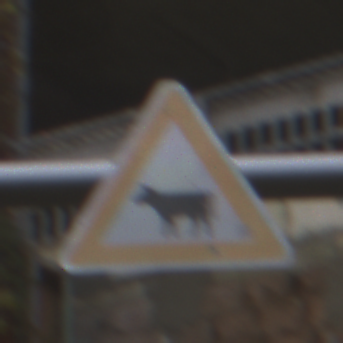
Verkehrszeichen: ViehtriebRechts
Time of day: MorningAfternoon
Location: Outdoor (Urban)
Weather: PartlyCloudy
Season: NotSpecified
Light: Natural